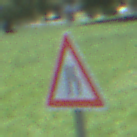
Verkehrszeichen: EinseitigVerengteFahrbahnRechts
Umgebung: Outdoor, Nature
Tageszeit: Midday
Wetter: Clear
Licht: Natural
Jahreszeit: Summer
Kontrast: HighContrast